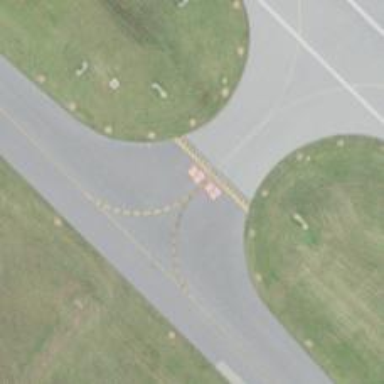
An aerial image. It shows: View of taxiway at the airport.